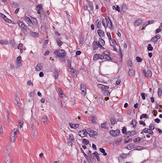
Tumor epithelial tissue: no
Tumor-associated stroma tissue: yes
Normal tissue: no